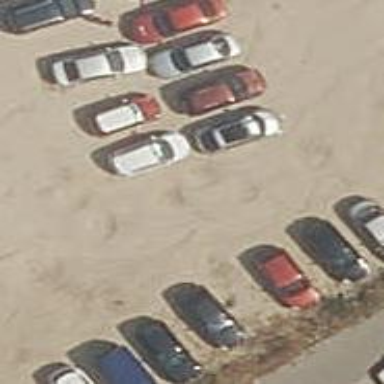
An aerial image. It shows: Road serving as parking aisle.